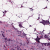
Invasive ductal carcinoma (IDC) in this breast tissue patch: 1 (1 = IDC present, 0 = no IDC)